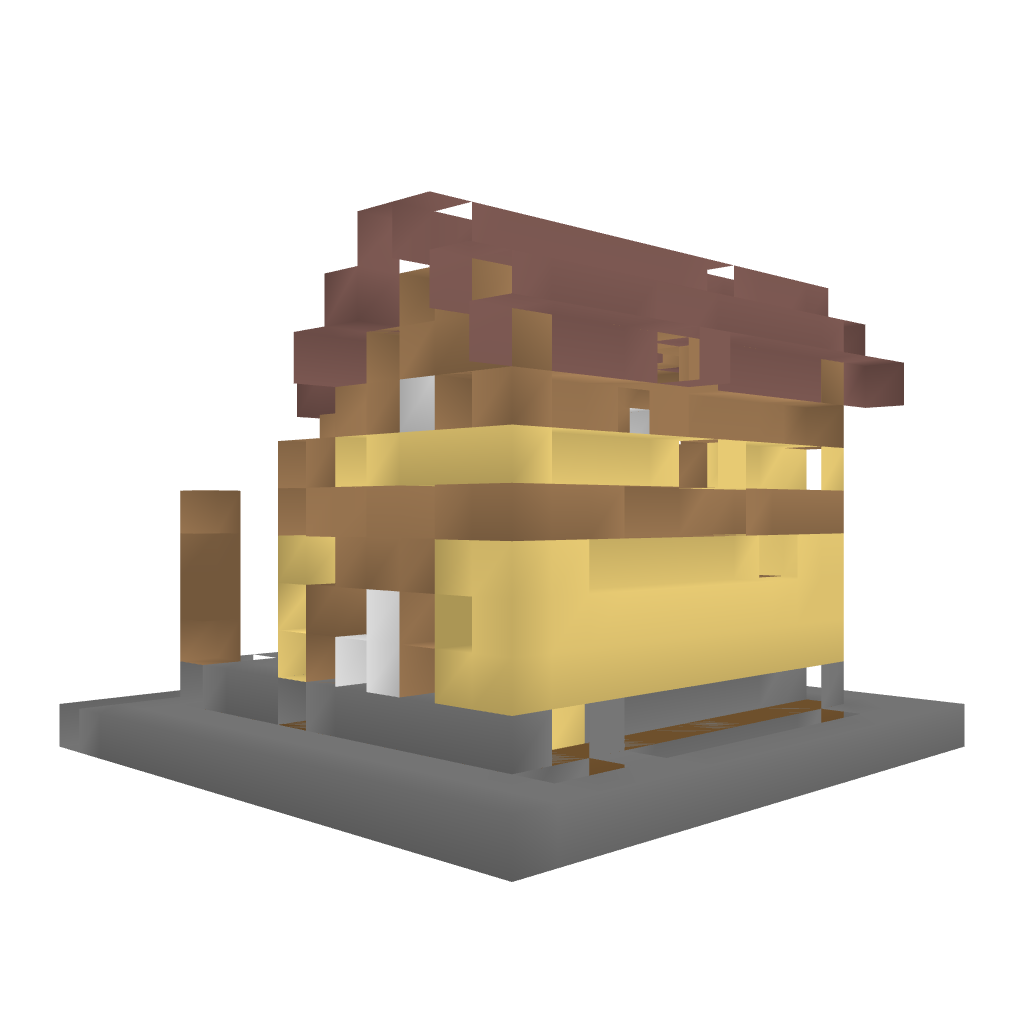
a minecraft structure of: Ultima Online Housing - Two Storey Villa bad low quality